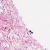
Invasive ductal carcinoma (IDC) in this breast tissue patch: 0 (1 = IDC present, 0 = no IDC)